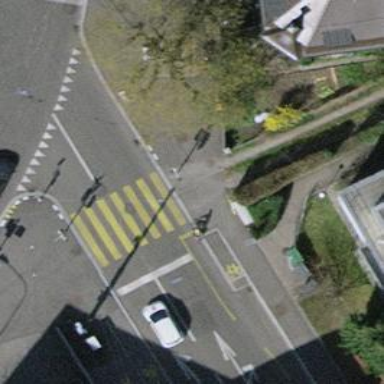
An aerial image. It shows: Paved cycleway with asphalt surface. There is crossing on the cycleway. The footway also has asphalt surface.